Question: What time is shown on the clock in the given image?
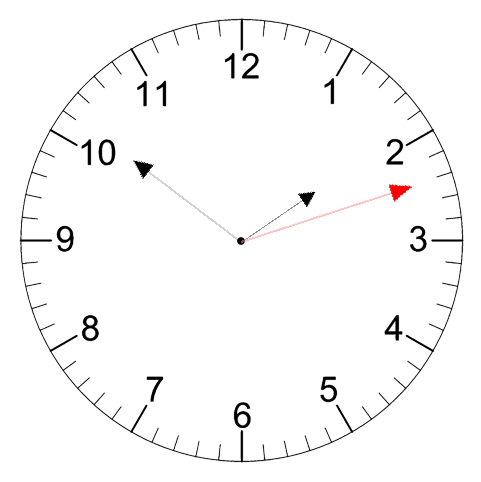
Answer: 01:51:12